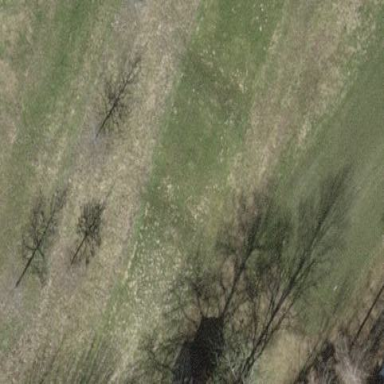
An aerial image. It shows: Grass area designated as golf tee.